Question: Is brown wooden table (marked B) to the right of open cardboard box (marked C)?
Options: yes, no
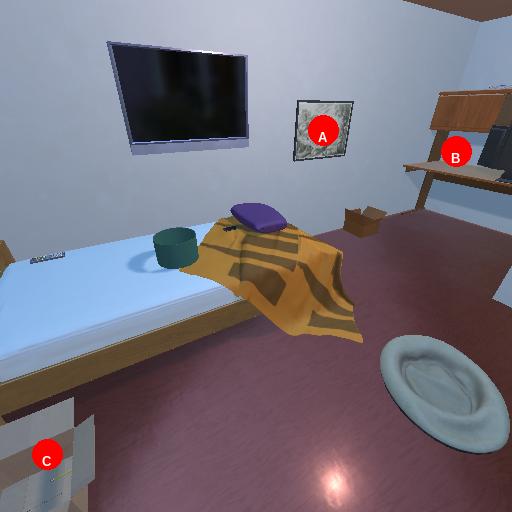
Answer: yes